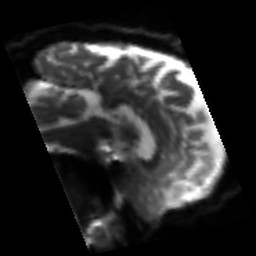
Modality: sbref
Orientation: sagittal
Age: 55
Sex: male
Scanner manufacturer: siemens
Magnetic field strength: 3 T
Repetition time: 3.2 s
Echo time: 0.081 s